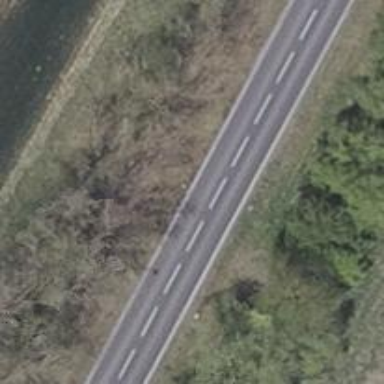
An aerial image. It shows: Secondary road with asphalt surface.